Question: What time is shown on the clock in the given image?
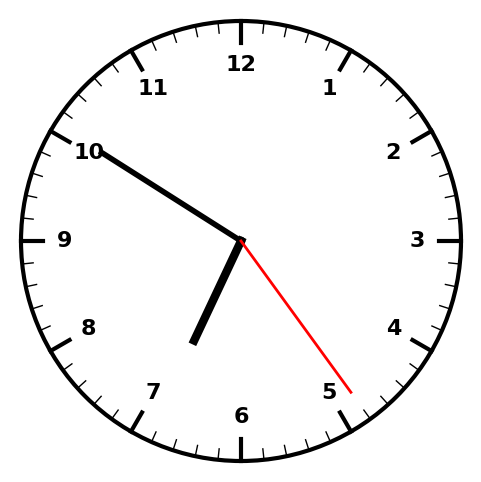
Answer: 06:50:24